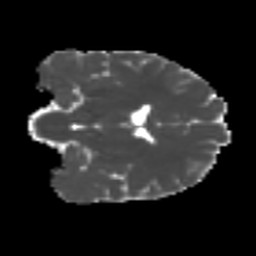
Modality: MD
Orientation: coronal
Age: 29
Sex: female
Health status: ill
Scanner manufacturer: siemens
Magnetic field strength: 3 T
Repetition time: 6.5 s
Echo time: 0.062 s